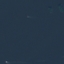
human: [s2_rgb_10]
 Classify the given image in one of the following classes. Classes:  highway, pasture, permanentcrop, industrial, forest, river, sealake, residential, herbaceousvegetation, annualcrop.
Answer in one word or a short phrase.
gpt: SeaLake